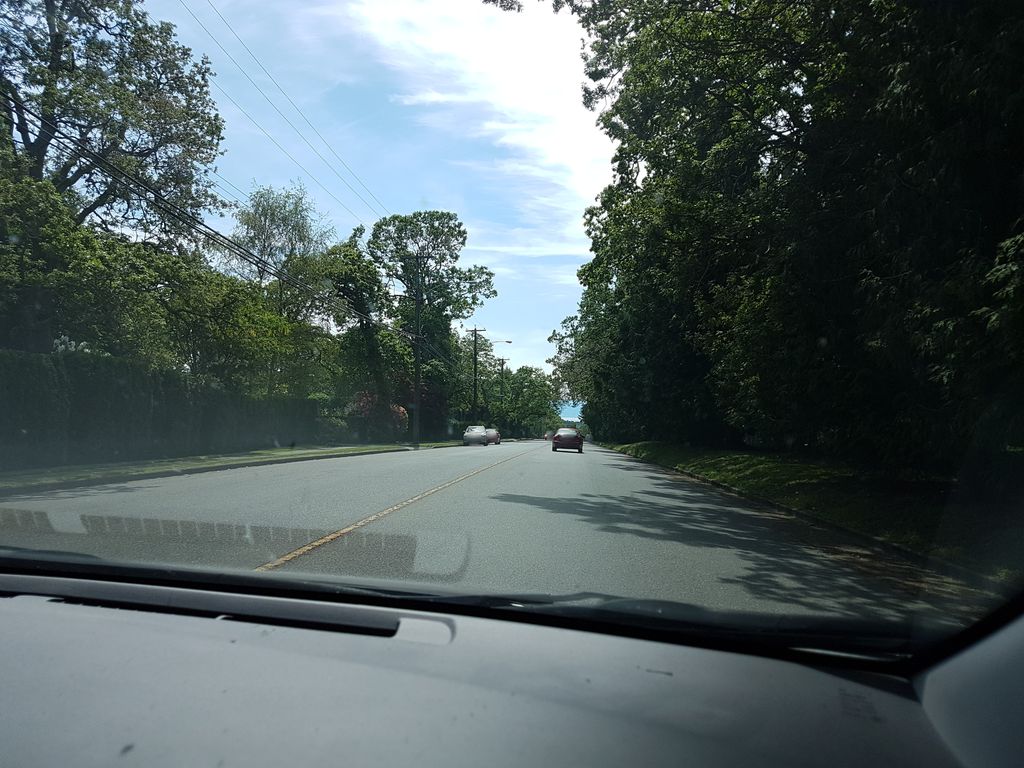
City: victoria